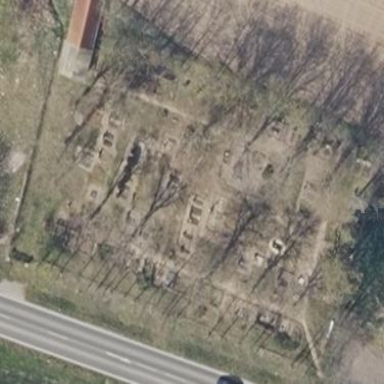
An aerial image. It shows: Cemetery.